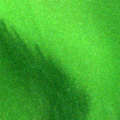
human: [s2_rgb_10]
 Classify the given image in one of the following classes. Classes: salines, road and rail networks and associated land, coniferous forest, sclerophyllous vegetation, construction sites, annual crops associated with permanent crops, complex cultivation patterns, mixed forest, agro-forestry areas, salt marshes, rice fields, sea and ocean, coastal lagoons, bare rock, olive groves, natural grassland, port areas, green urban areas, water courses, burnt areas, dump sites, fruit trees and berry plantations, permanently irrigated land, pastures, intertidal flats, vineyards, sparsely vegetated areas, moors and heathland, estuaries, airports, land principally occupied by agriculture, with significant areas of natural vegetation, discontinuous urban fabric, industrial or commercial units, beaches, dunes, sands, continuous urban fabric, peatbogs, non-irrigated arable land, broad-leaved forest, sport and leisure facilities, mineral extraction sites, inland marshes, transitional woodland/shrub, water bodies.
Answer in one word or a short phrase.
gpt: coastal lagoons